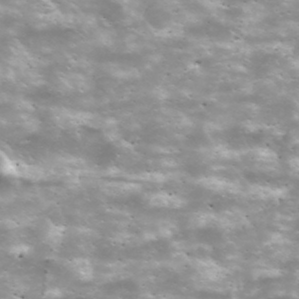
Label: non_frost